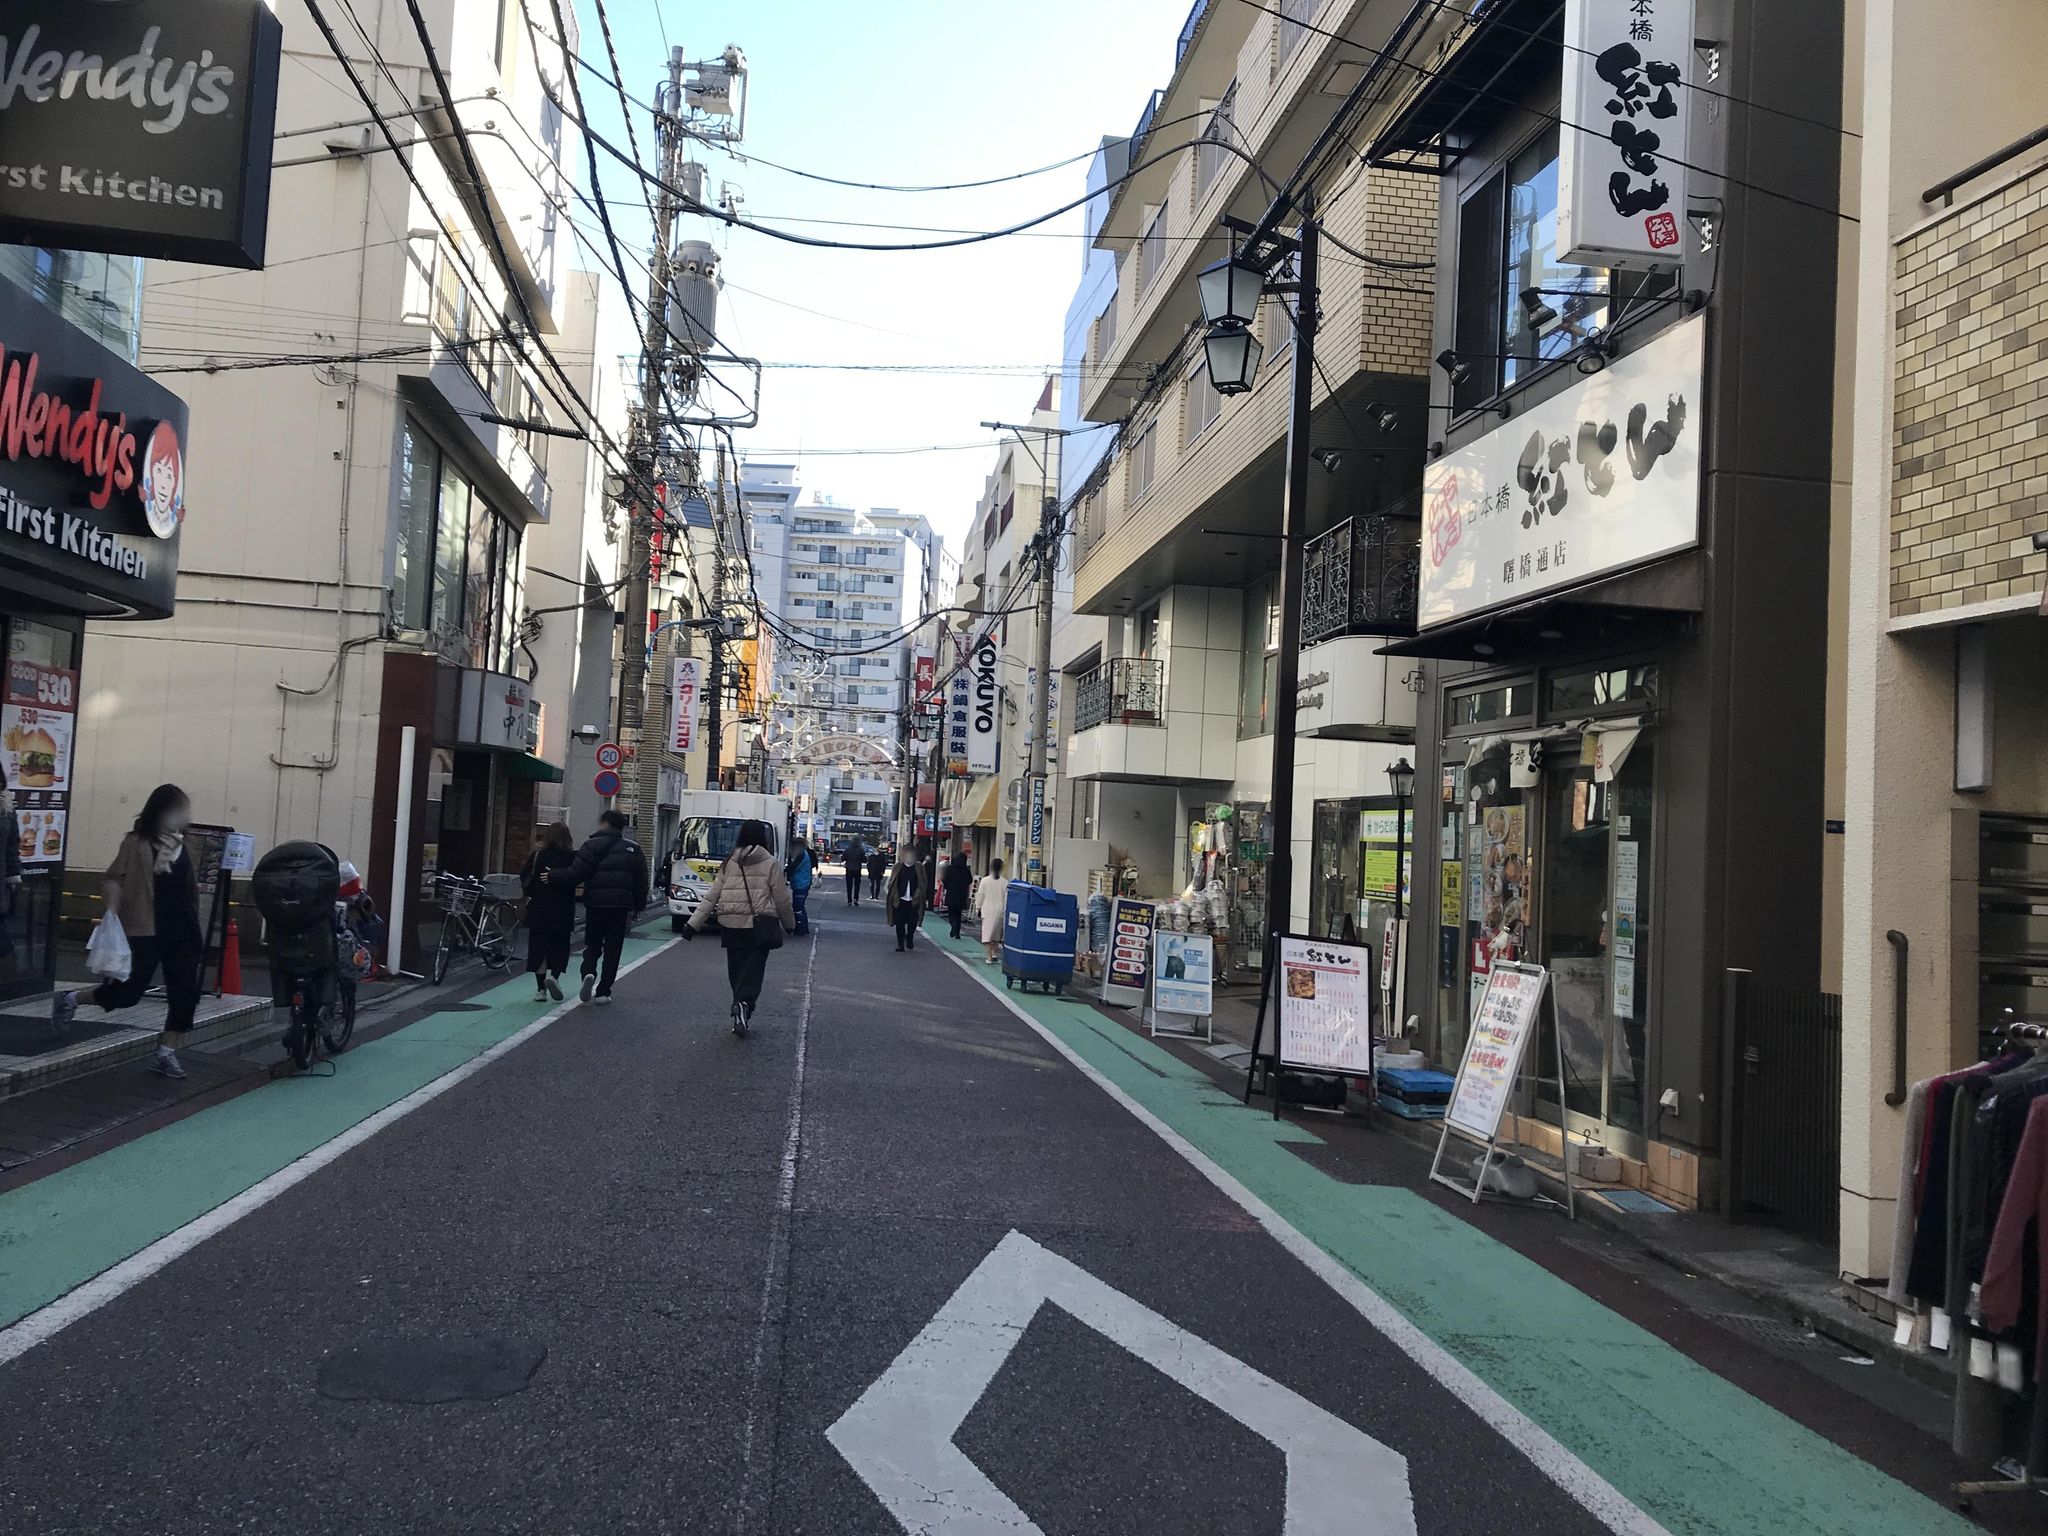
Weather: clear
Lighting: day
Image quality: good
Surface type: walking surface
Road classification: steps, residential, service
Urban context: urban centre
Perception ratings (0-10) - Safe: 3.05, Lively: 7.77, Beautiful: 3.77, Boring: 1.71, Depressing: 5.75, Wealthy: 5.8